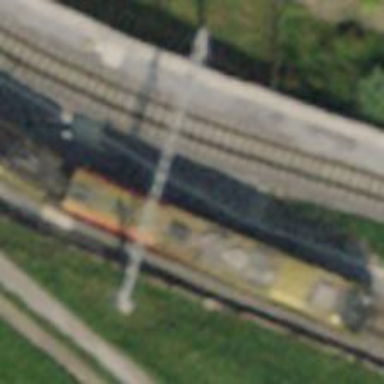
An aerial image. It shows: Narrow-gauge railway track with electrified contact line. The railway has one track.